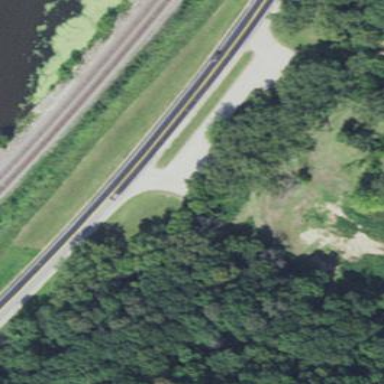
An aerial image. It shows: Rest area on the road.